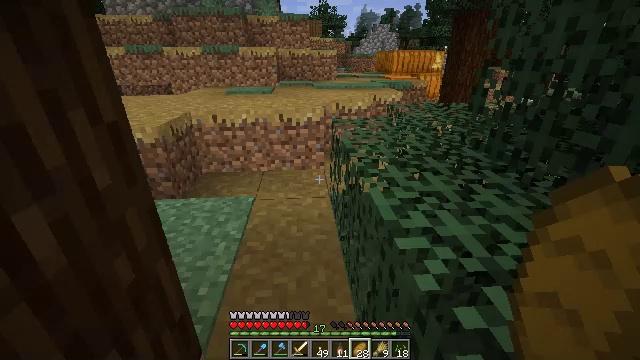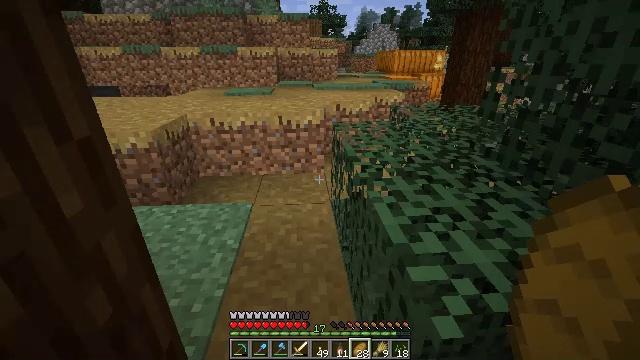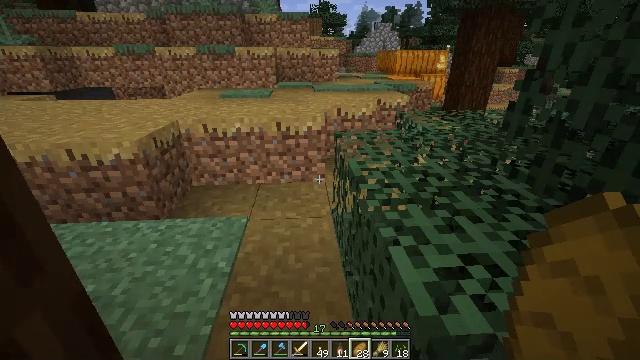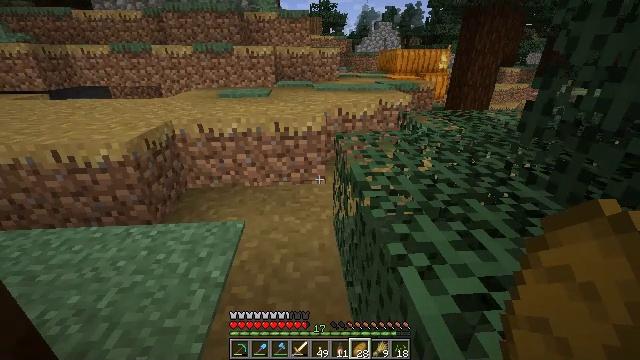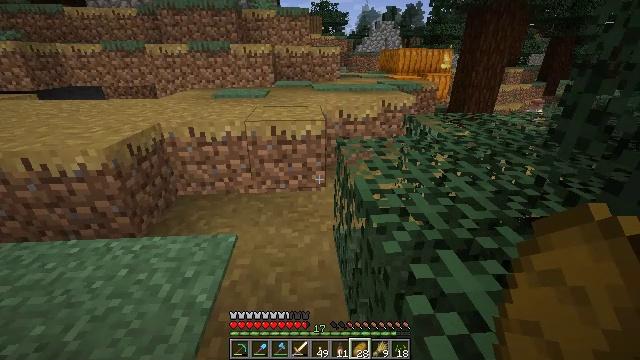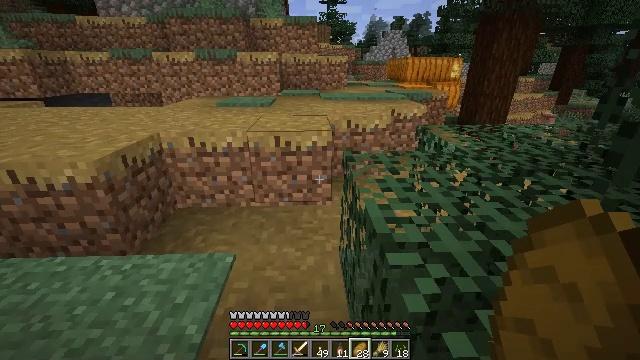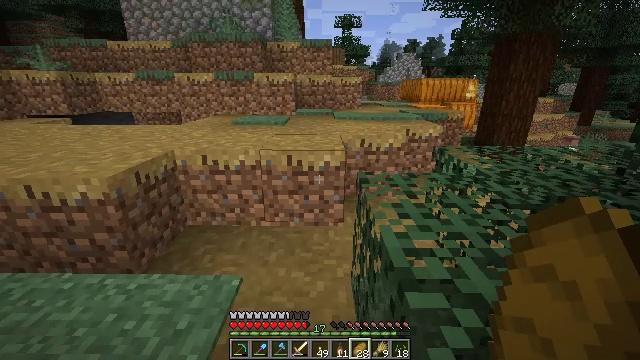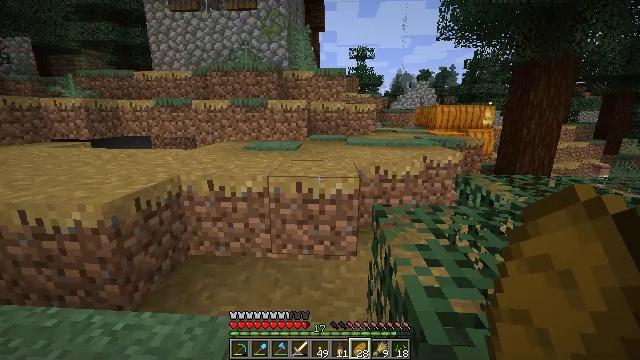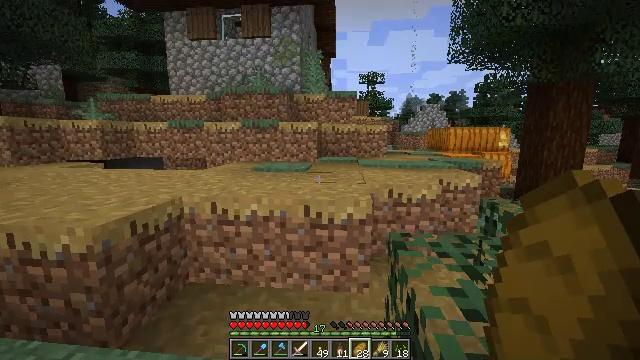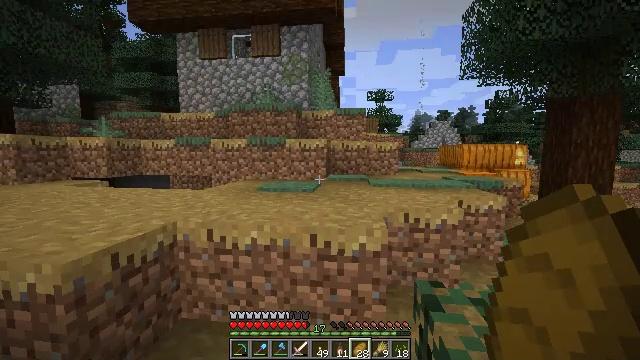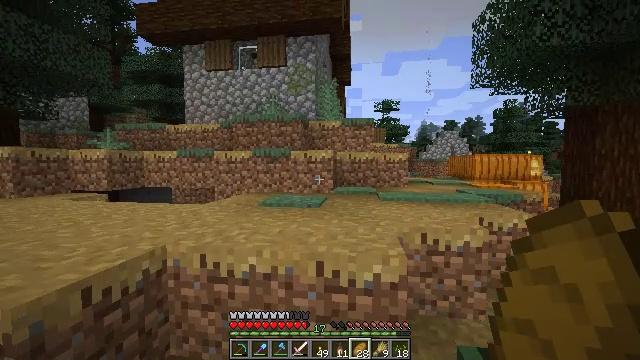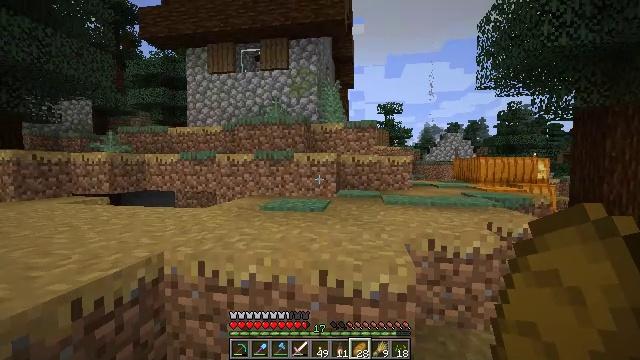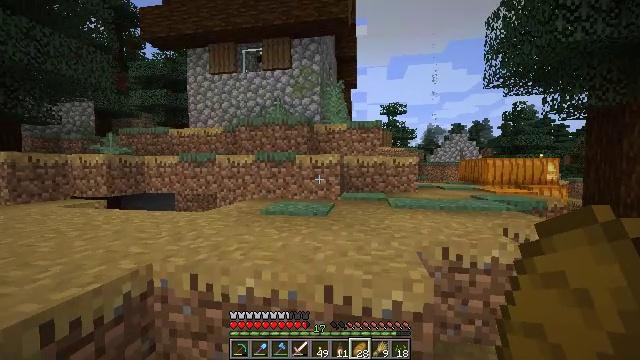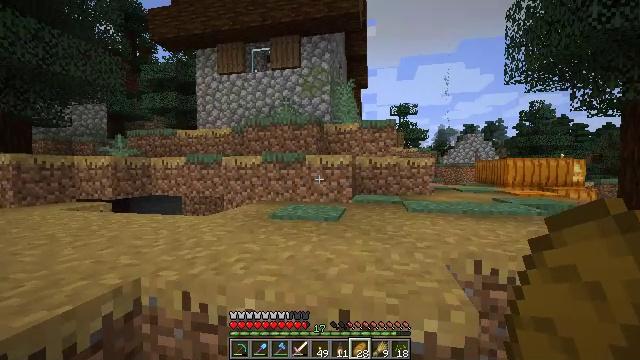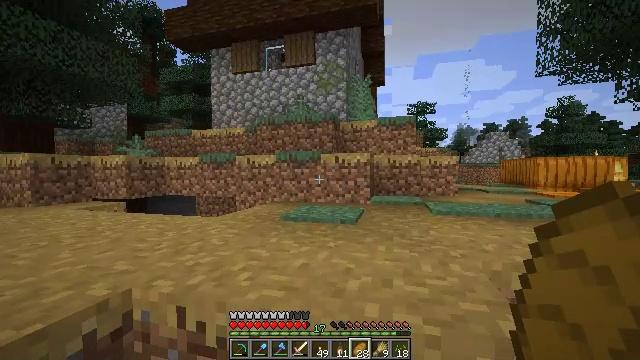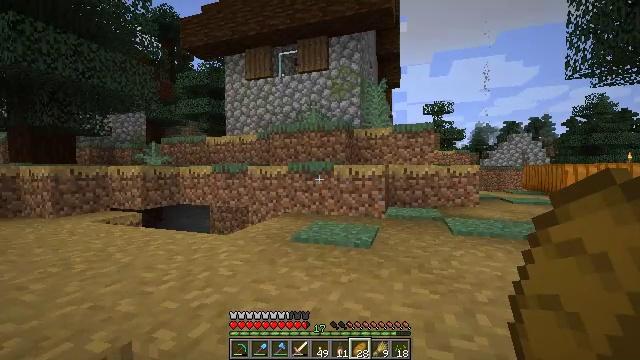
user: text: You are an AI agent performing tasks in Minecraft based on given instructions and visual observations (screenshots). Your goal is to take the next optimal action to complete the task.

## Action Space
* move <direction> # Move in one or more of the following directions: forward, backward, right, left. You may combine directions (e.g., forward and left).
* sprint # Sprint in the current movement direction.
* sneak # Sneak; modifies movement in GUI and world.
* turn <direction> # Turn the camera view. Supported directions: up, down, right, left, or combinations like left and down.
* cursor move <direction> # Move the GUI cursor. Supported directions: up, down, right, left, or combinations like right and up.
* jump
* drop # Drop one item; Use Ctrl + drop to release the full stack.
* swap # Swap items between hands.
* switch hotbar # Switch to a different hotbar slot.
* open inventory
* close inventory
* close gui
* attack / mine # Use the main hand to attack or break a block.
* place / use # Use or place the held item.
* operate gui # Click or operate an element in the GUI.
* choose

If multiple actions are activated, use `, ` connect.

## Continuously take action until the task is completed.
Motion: motion action
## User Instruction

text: Break the pumpkin to collect it.
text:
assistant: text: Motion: move forward
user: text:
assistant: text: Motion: move forward
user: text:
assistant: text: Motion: move forward
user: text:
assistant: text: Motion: move forward
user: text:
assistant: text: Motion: move forward, turn left and up
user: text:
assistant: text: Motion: move forward, turn left and up
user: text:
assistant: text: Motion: move forward, turn left and up
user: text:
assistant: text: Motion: move forward, turn left and up
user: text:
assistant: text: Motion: move forward, turn left and up
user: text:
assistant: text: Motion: move forward, turn left and up
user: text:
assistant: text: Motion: move forward
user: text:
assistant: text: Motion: move forward
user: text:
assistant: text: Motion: move forward, turn left
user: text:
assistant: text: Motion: move forward, turn left
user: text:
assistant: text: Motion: move forward, turn left, jump
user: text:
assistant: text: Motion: move forward, jump
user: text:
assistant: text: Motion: move forward, jump
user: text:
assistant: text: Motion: move forward, jump
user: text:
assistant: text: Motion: move forward and move right, jump
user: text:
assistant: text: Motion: move forward and move right, turn right and down
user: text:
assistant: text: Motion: move forward and move right, turn right and down
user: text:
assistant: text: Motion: move forward and move right, turn right and down
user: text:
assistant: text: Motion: move forward and move right, turn right and down
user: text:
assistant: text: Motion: move forward, turn right
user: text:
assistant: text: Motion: move forward
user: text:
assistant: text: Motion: move forward
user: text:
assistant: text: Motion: move forward
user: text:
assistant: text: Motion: move forward
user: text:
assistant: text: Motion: move forward
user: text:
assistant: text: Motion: move forward